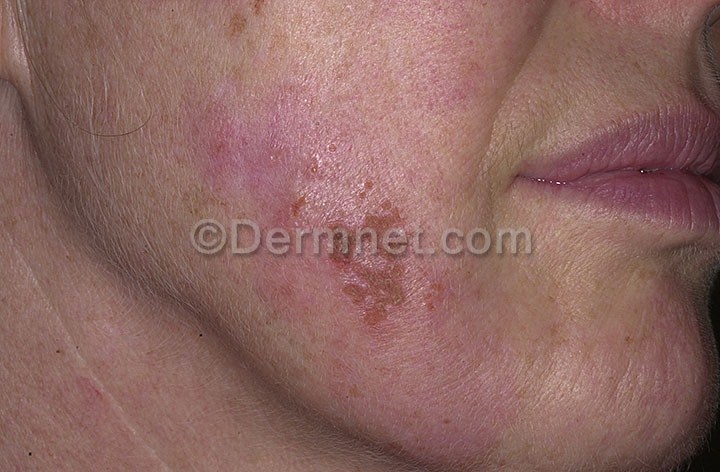
Disease: Warts Molluscum and other Viral Infections